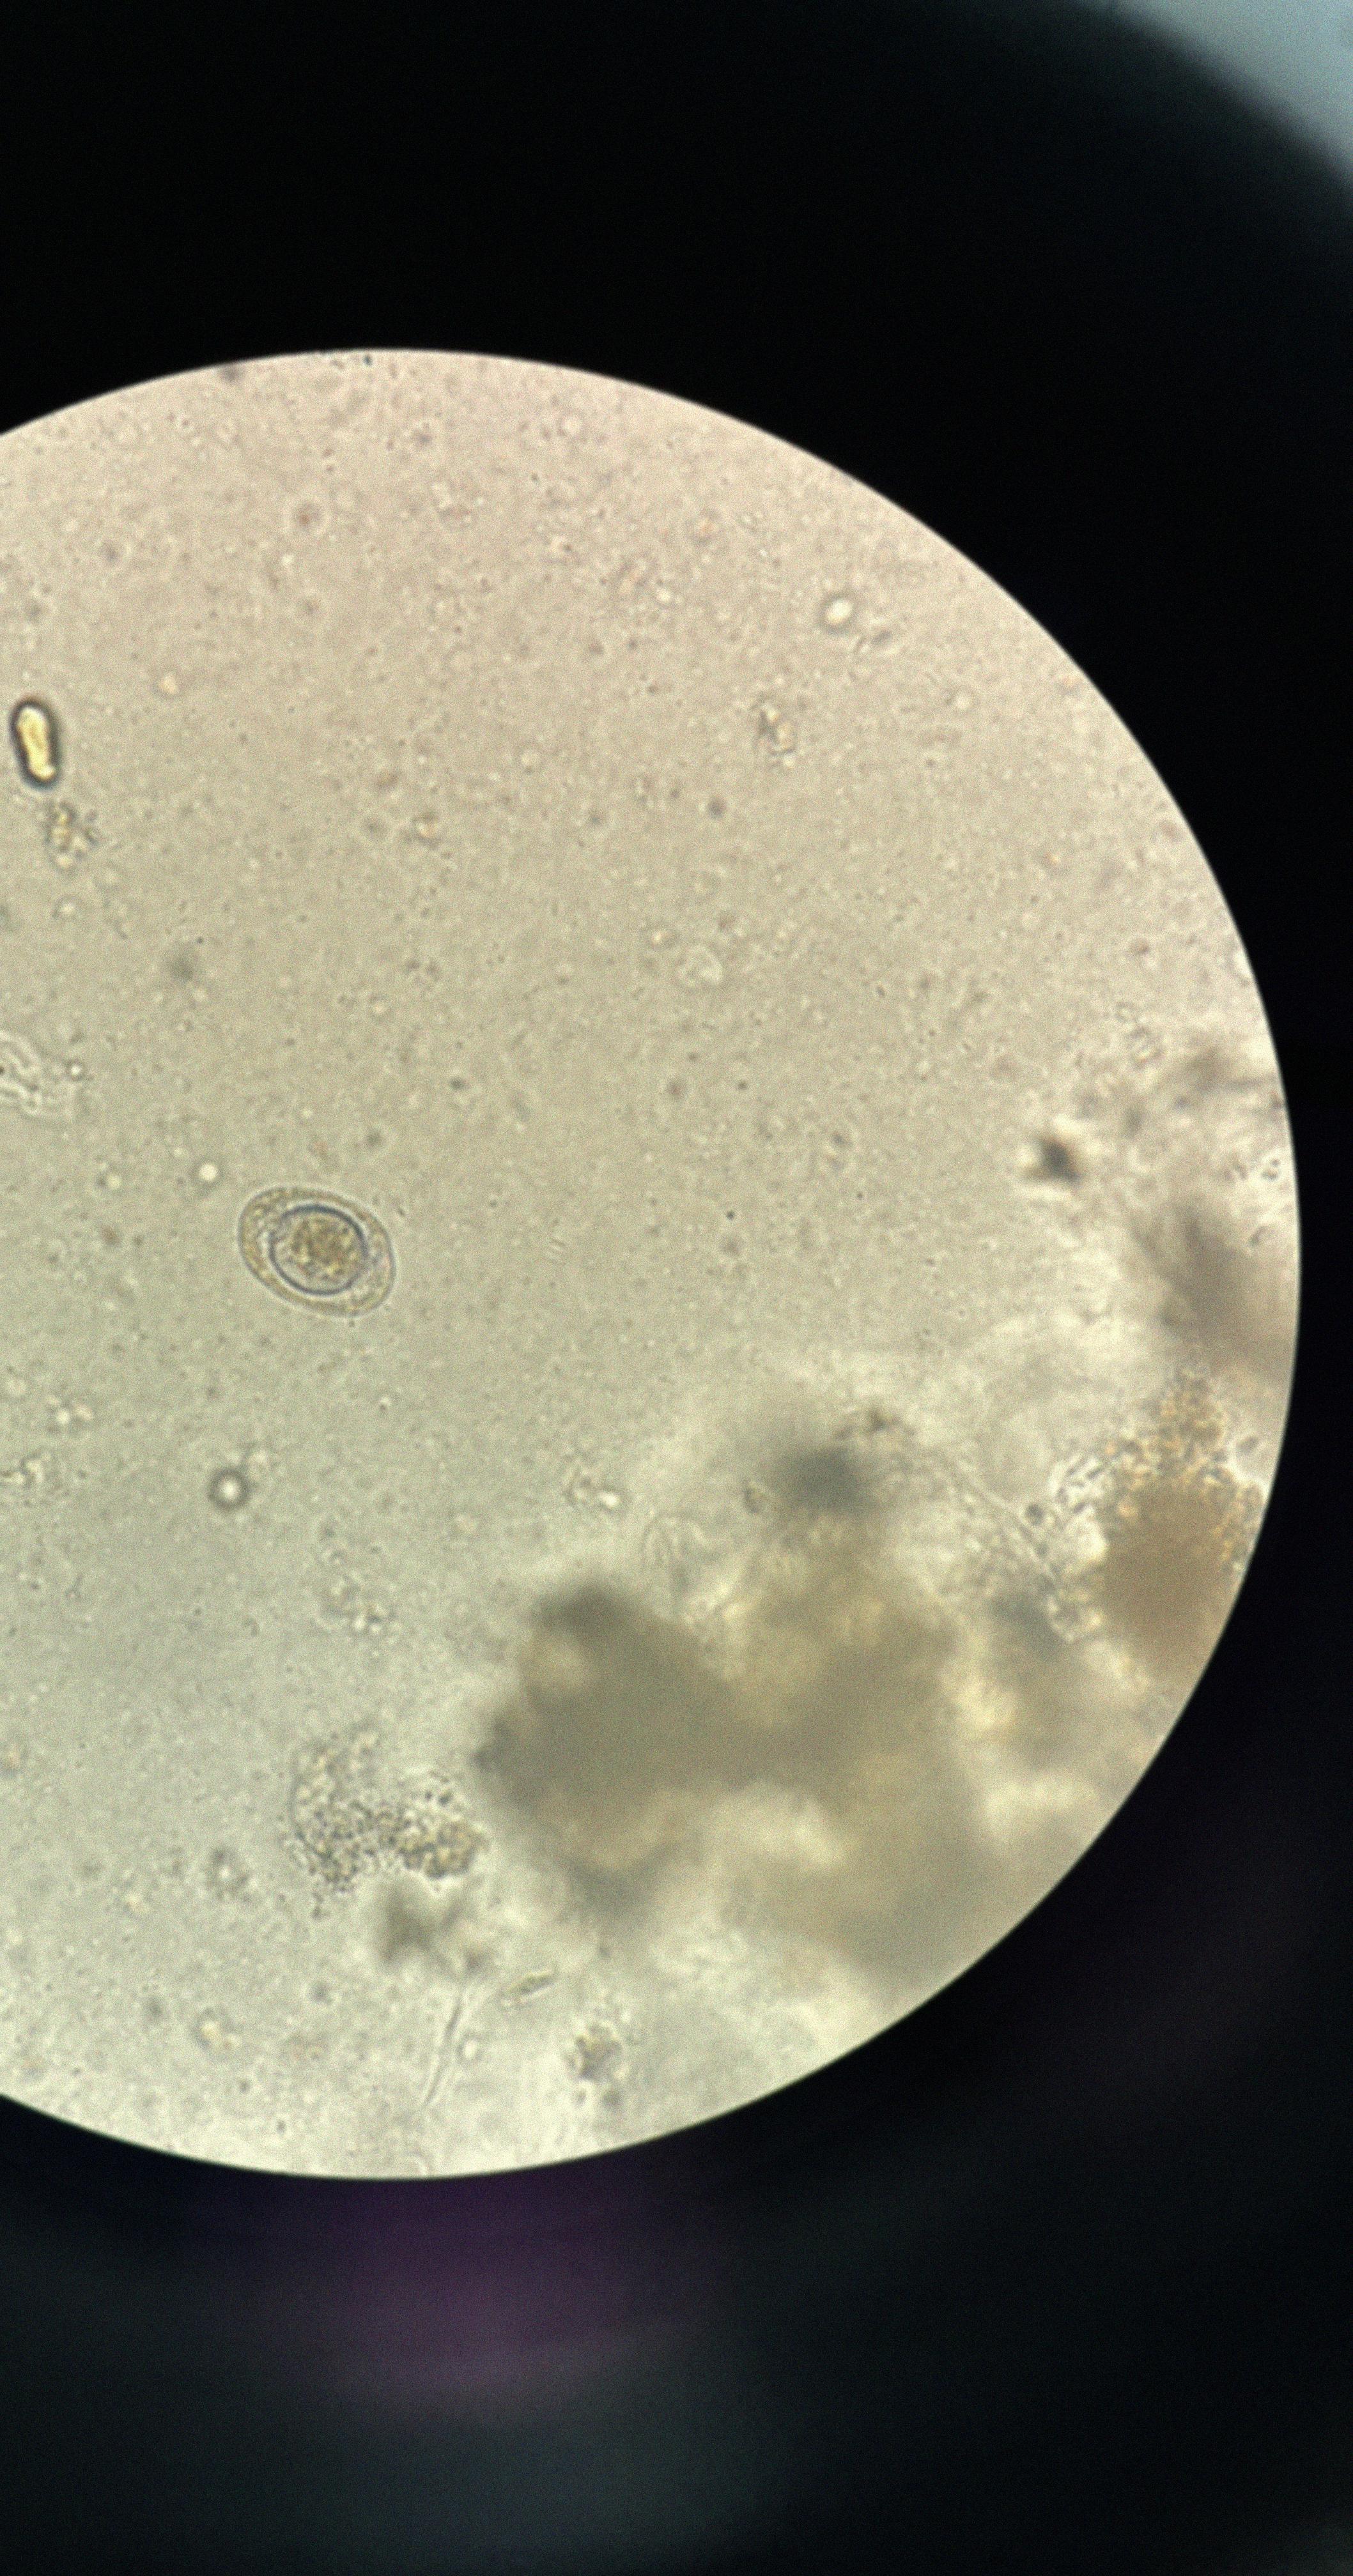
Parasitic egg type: Hymenolepis nana